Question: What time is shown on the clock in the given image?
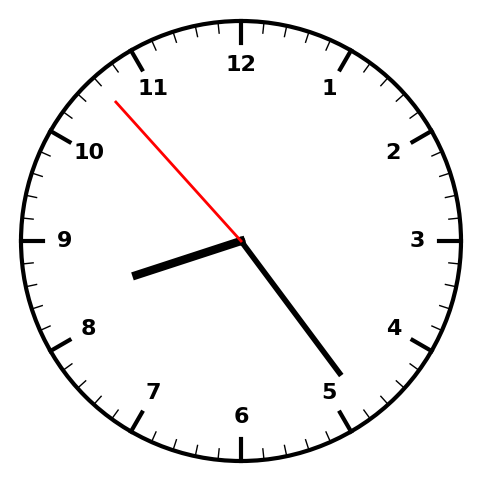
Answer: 08:23:53